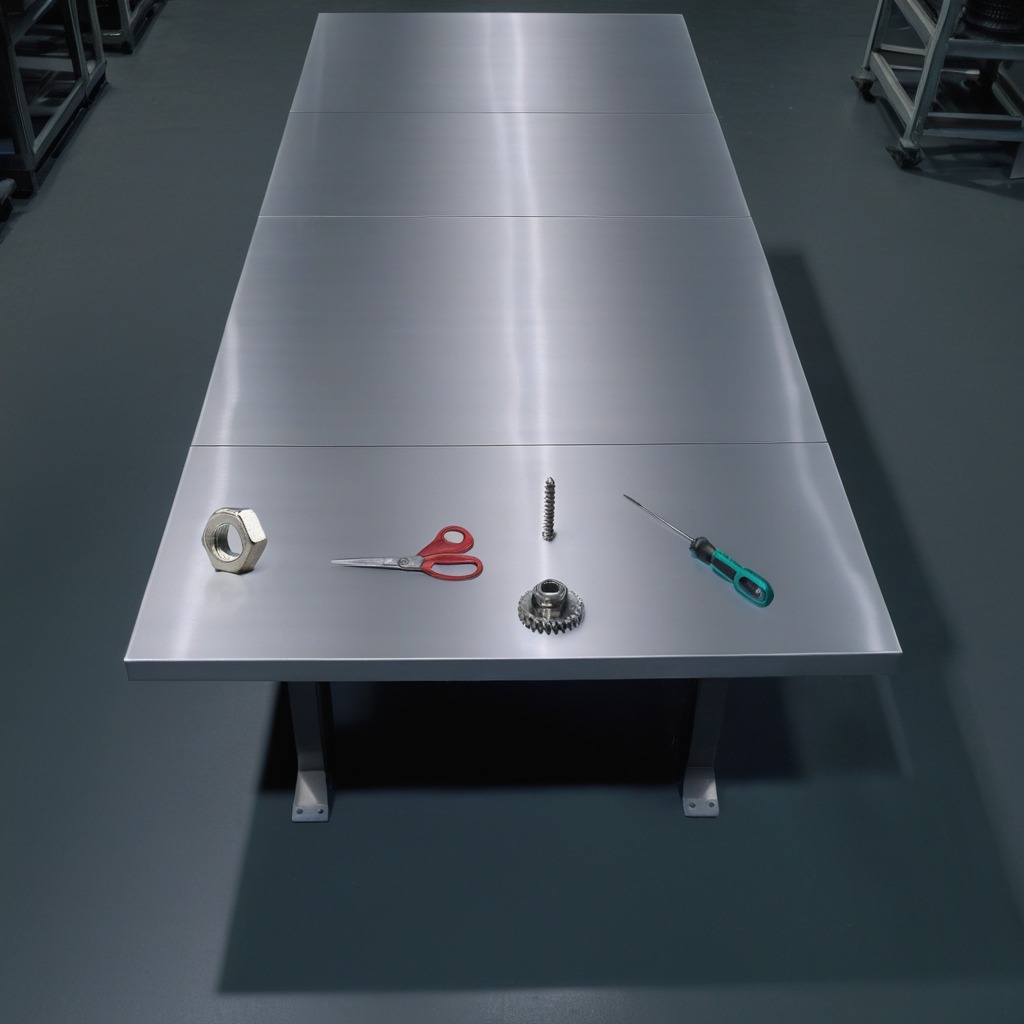
A steel gear with teeth, a metal machine screw, a screwdriver, a metal nut, and a pair of scissors are lying on the tabletop.